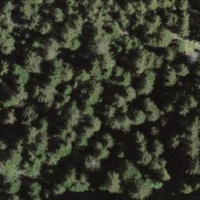
EUNIS habitat code: 43
Species observed at this site:
Dactylorhiza maculata